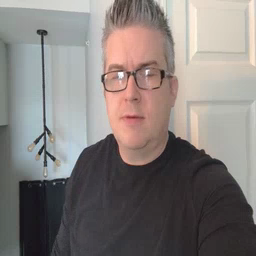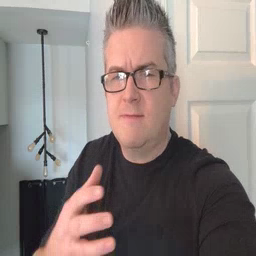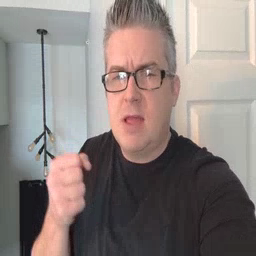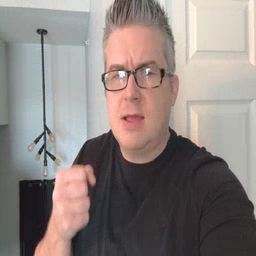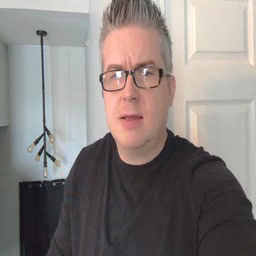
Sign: fast